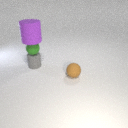
large purple rubber cylinder above small gray rubber cylinder